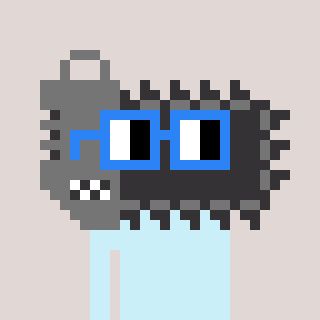
a pixel art character with square blue glasses, a chainsaw-shaped head and a computerblue-colored body on a warm background